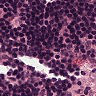
Metastatic tissue present: no